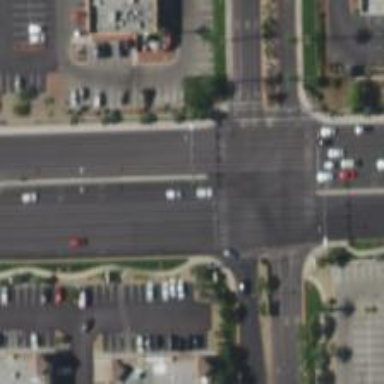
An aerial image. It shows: Solid stop line on the road marking.